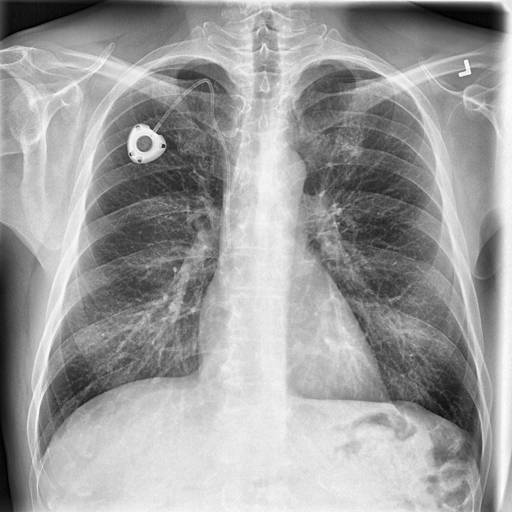
Finding: NORMAL